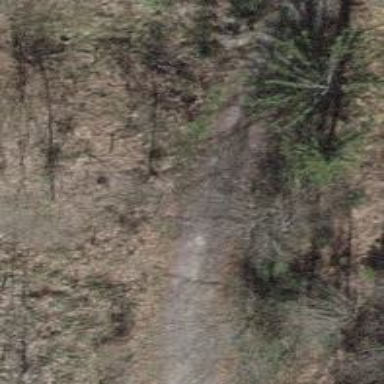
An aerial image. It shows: Gravel track with grade2 quality.